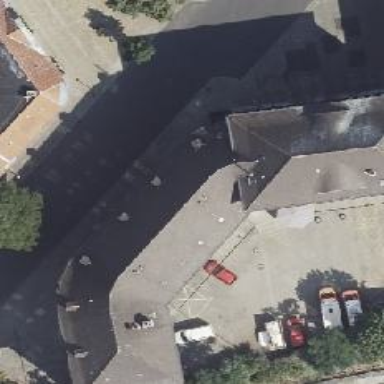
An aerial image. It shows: Fire station building.